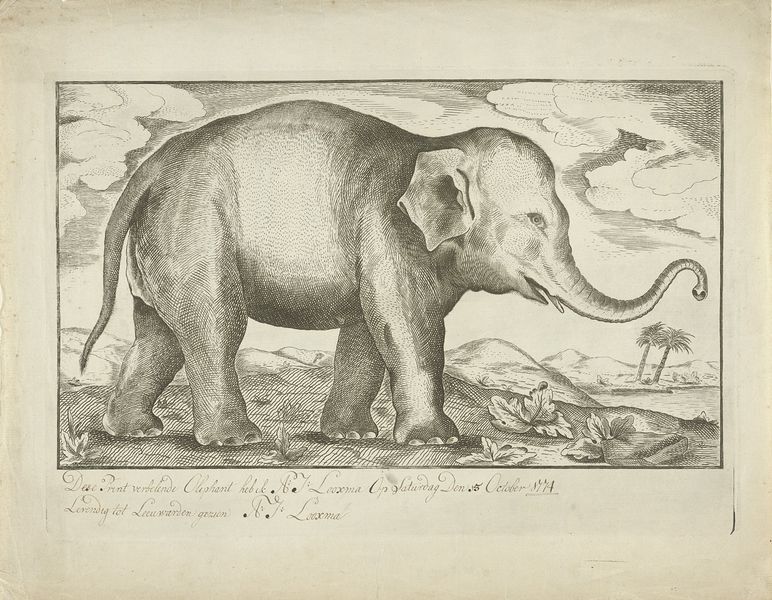
Titel: Olifant
Künstler: A.J. Looxma
Standort: Amsterdam
Institution: Rijksmuseum
Schlagwörter: blätter, himmel, wolken, sand, grau, zeichnung, tier, augen, hügel, ohren, schwanz, füße, seitlich, dünen, wüste, inschrift, zehen, groß, radierung, stich, schwarzweiß, text, zunge, palmen, kupferstich, elefant, rüssel, zoologie